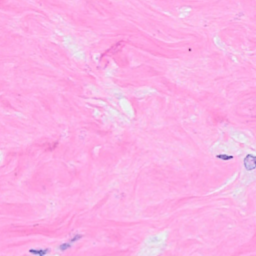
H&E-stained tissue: Breast